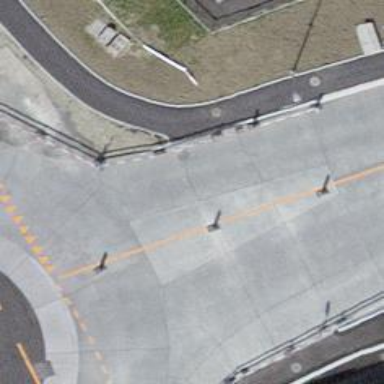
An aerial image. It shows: Tertiary road with asphalt surface.